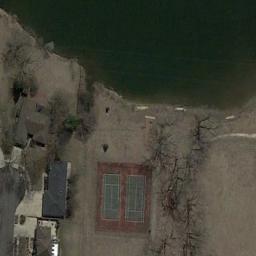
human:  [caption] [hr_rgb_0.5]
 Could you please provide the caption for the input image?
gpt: The grass is beside the tennis courts .

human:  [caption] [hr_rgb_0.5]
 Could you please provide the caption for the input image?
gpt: There are two small pure green tennis courts .

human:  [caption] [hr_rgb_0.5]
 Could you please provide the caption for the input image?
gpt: The tennis court is on the bare land next to the water .

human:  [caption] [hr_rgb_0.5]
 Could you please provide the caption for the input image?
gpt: Tennis court on bare land with ponds, Buildings and sparse trees nearby .

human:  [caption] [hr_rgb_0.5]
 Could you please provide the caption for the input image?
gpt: There are some withered trees beside the tennis courts .